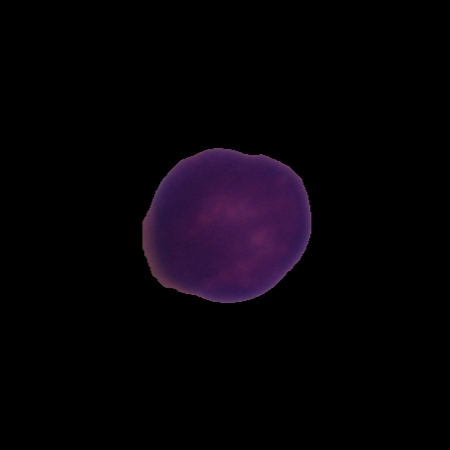
Label: healthy